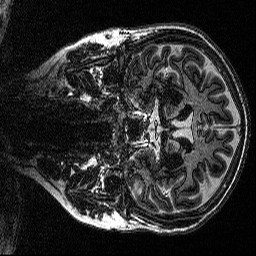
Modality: MP2RAGE
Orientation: coronal
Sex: female
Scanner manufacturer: siemens
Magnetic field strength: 3 T
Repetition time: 5 s
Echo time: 0.00292 s